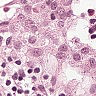
Metastatic tissue present: no